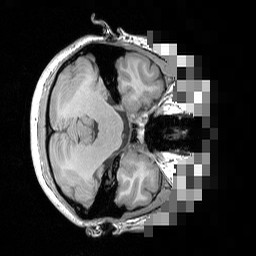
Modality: T1w
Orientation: axial
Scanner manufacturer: siemens
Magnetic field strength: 3 T
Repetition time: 1.5 s
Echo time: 0.00291 s